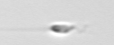
Label: flagellate_morphotype3